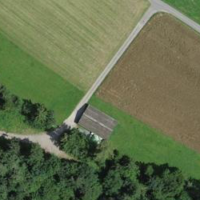
EUNIS habitat code: 52
Species observed at this site:
Lapsana communis